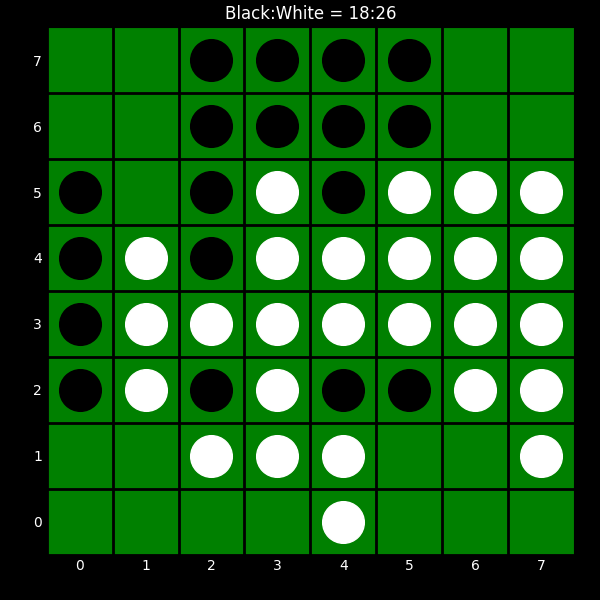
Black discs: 18
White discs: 26